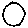
Label: circle